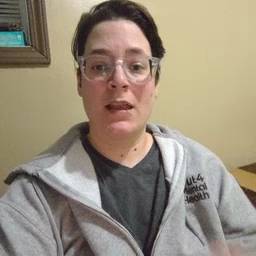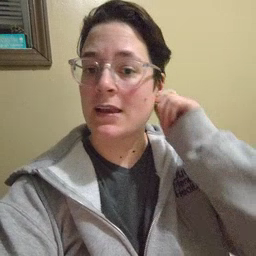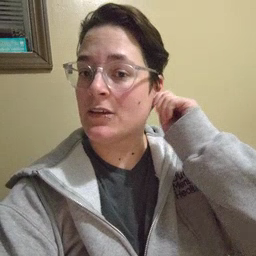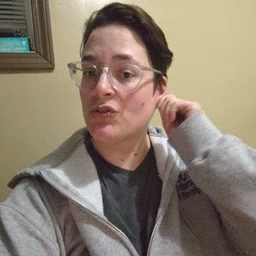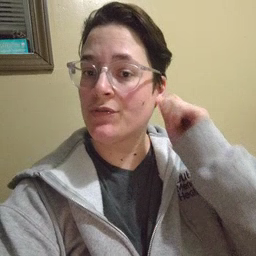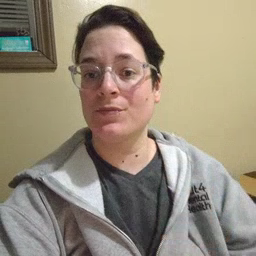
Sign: ear